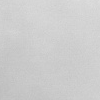
Atmospheric dust classification: dusty